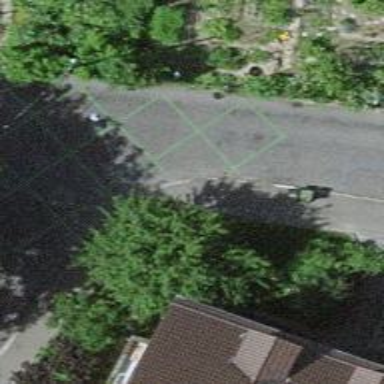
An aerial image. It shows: Kerb barrier.